Question: What is the reading of this measurement?
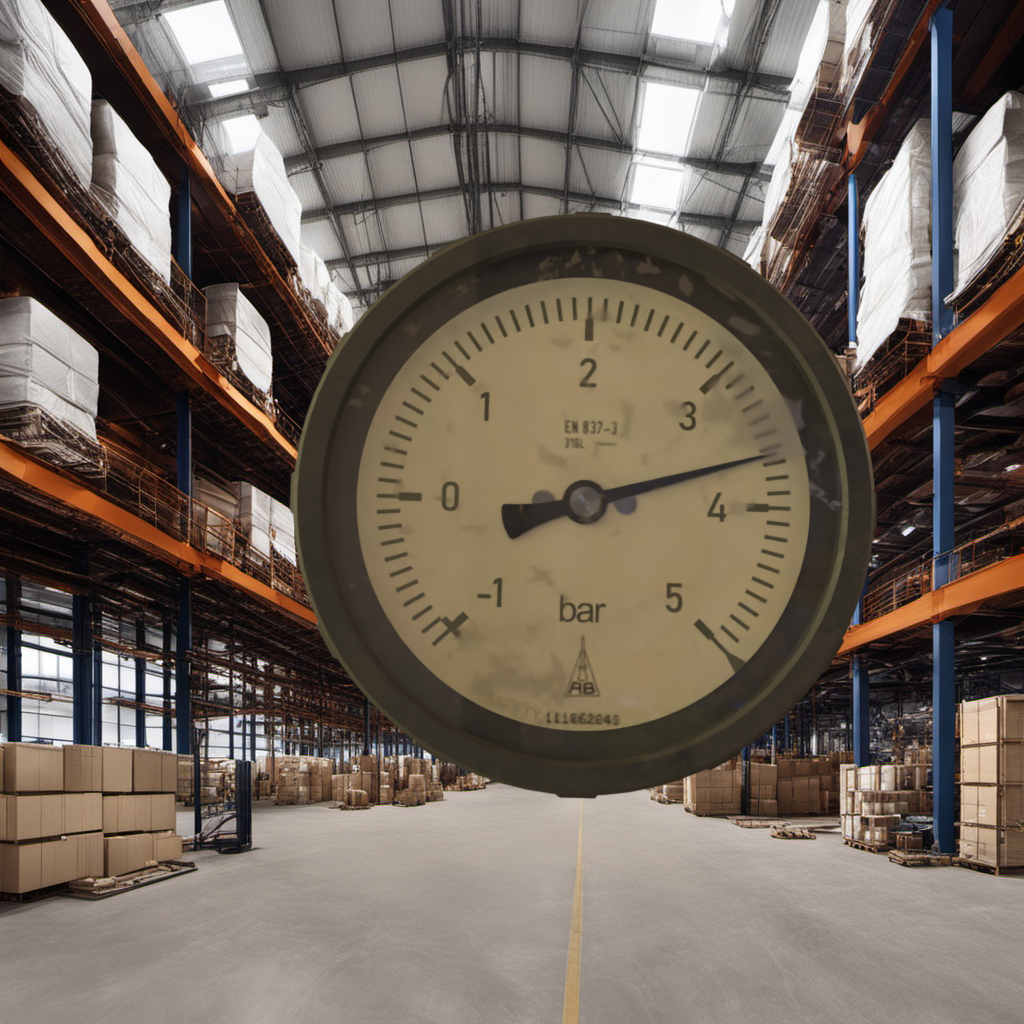
Answer: The result is 3.66
Question: What is the range of the measurement shown in the image?
Answer: The range is from -1 to 5
Question: What is the minimum and maximum value of the measurement shown in the image?
Answer: The minimum value is -1 and the maximum value is 5